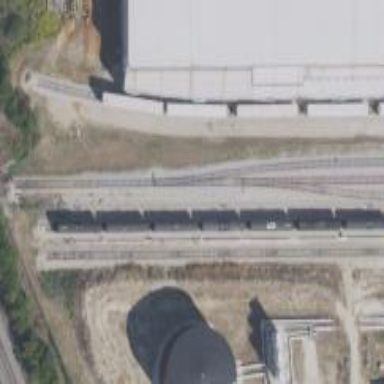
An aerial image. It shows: Rail spur service.